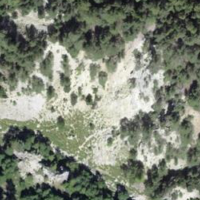
EUNIS habitat code: 45
Species observed at this site:
Dryas octopetala